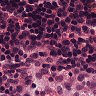
Metastatic tissue present: no